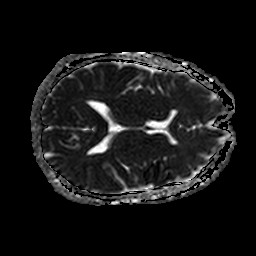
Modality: ADC
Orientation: axial
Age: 54
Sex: male
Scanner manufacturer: philips
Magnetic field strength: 1.5 T
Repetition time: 4.815 s
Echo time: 0.07764 s